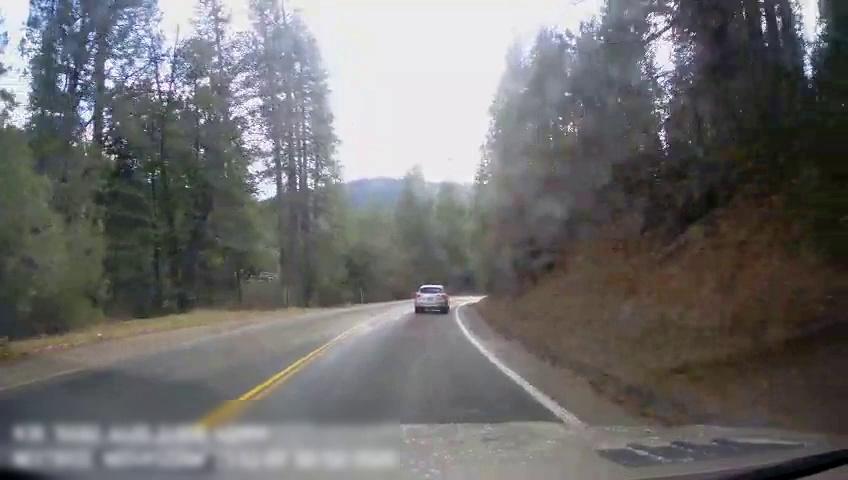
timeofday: Day
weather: Sunny
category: Drivable Space
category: Vehicles | SUV
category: Lanes | Current Lane
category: Lanes | Current Lane
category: Lanes | Opposite Lane
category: Lanes | Opposite Lane